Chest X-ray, PA view. Patient: 20 years old, sex M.
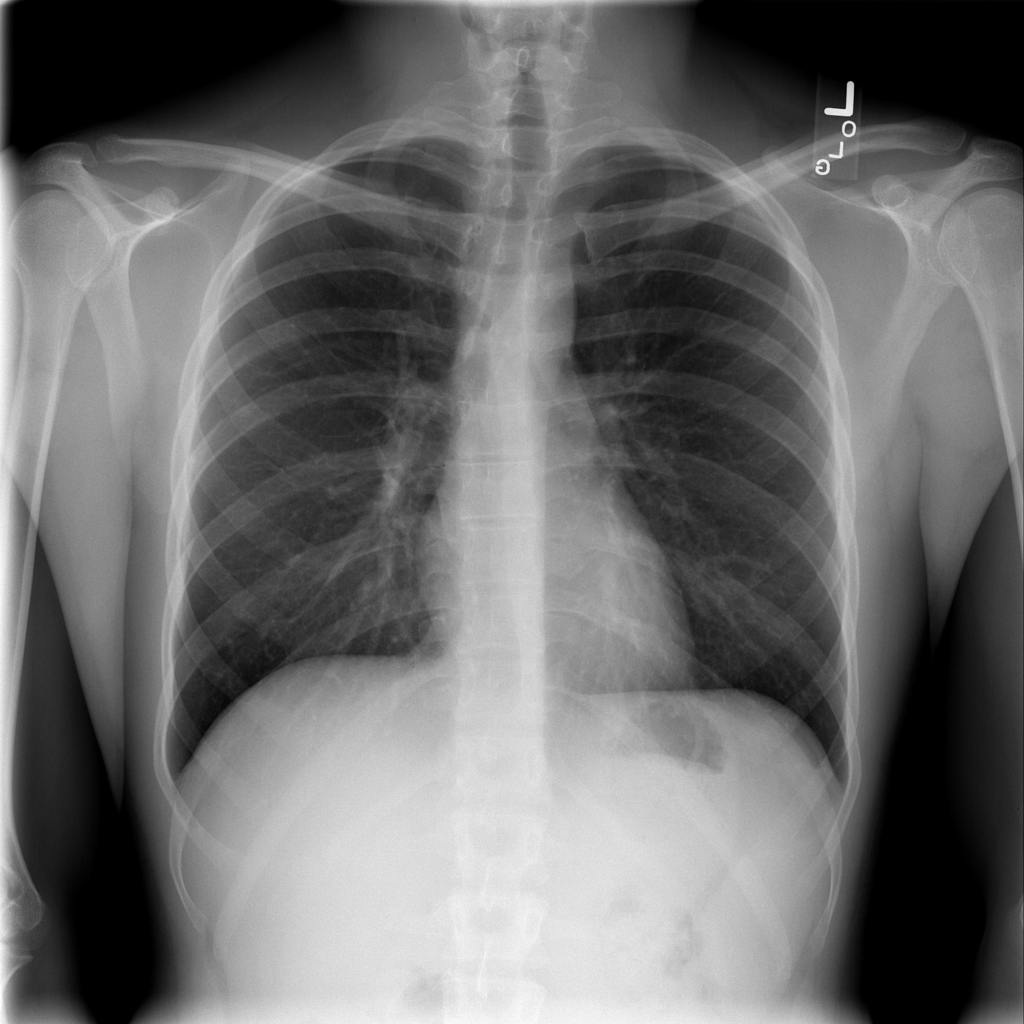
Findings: No Finding